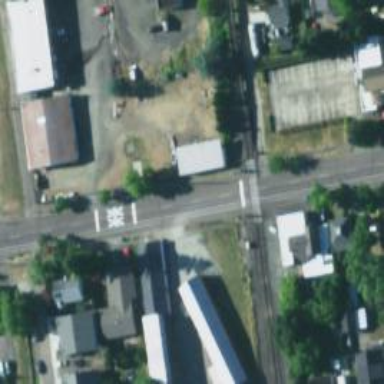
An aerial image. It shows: Level crossing with lights on the railway.